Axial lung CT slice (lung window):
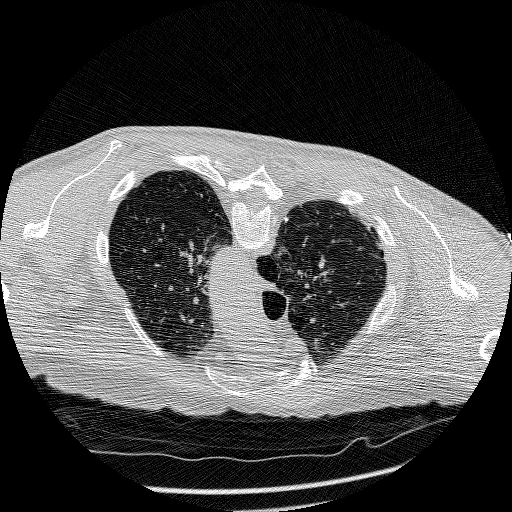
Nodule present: no